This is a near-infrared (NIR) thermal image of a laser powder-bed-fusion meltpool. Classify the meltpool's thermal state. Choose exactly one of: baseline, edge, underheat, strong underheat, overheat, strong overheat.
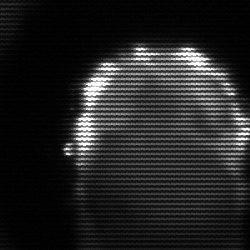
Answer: baseline